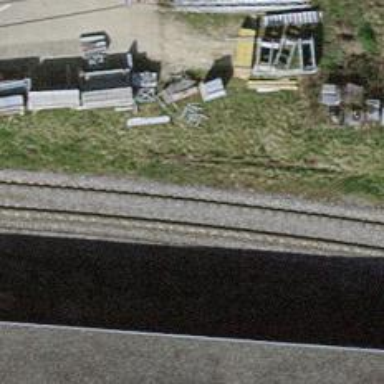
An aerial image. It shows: Railway spur service.